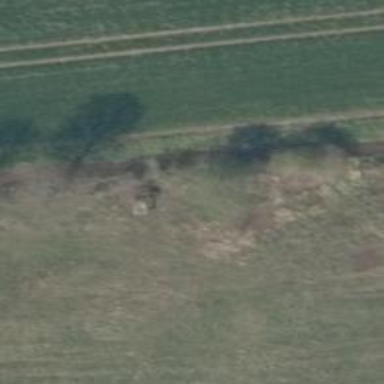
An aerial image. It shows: Hunting stand.